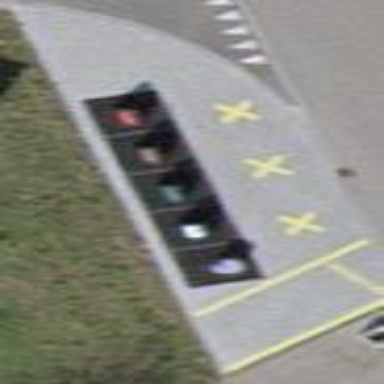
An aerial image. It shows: Recycling container in the area designated for recycling.